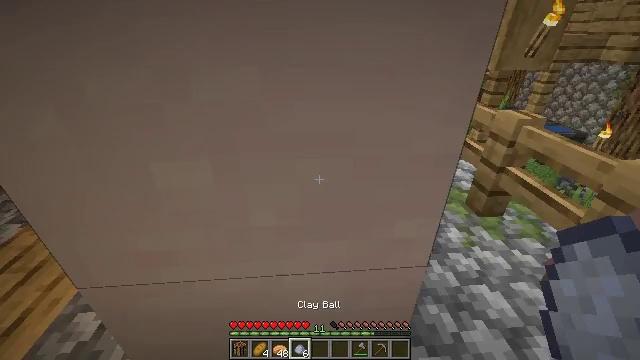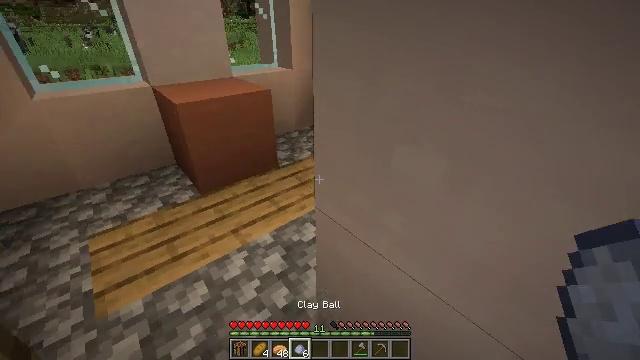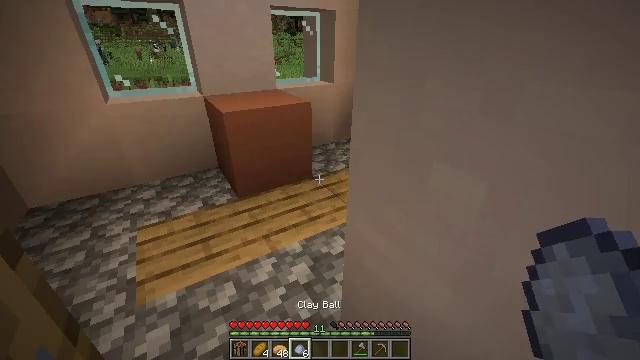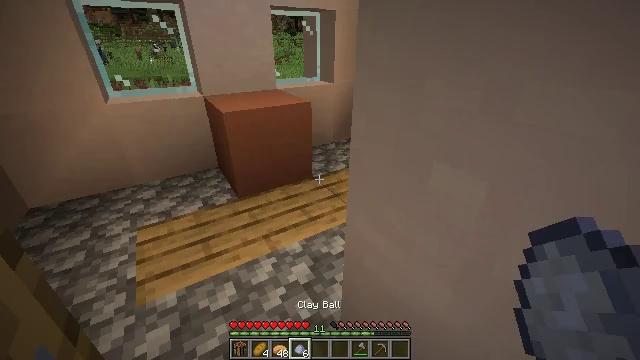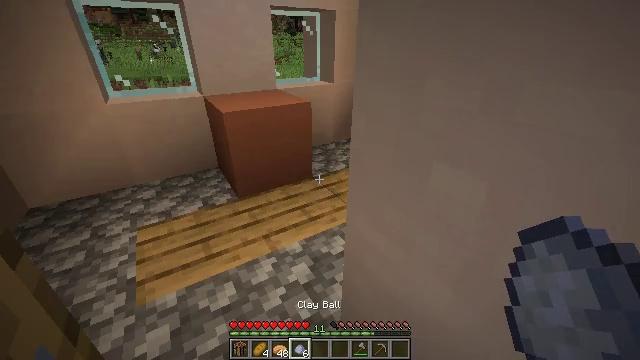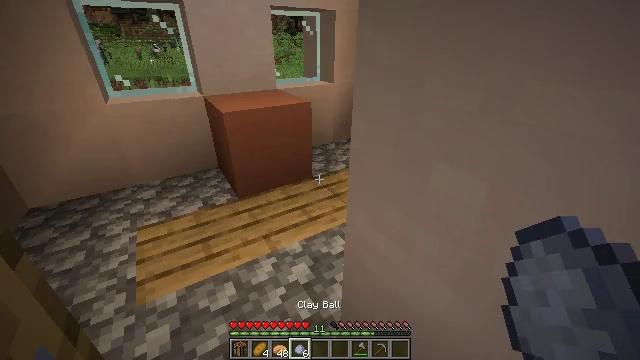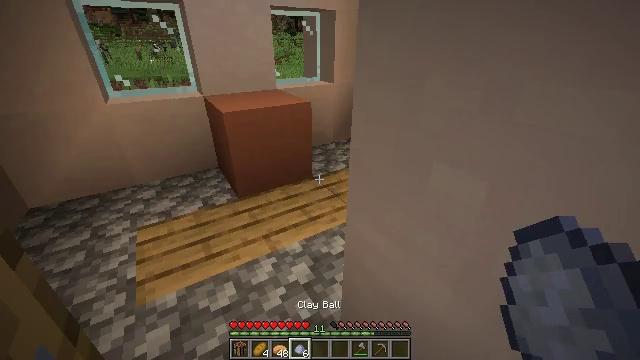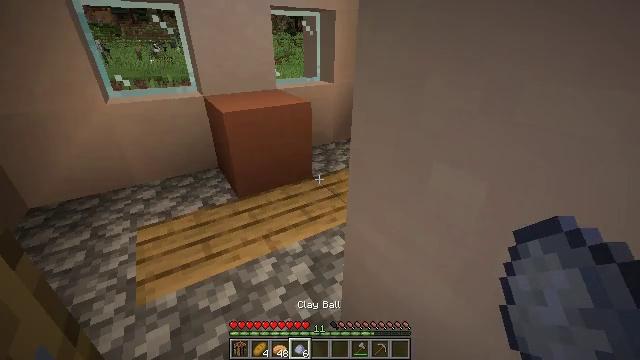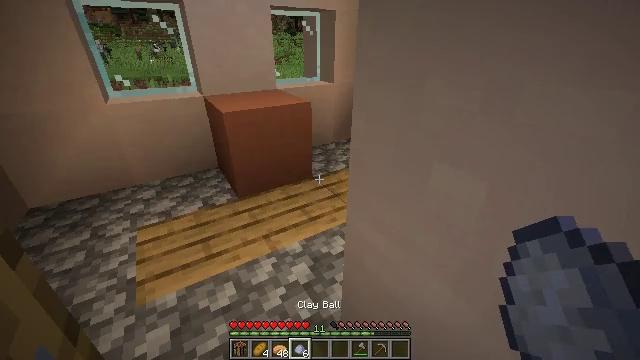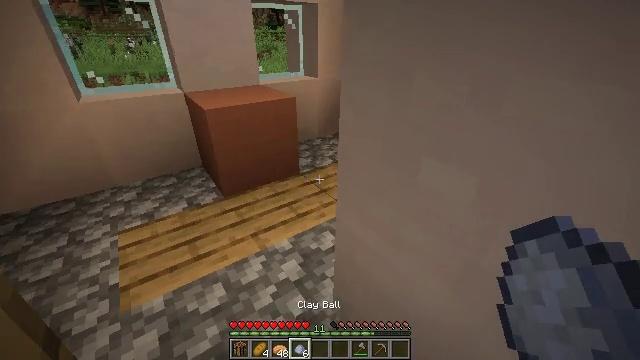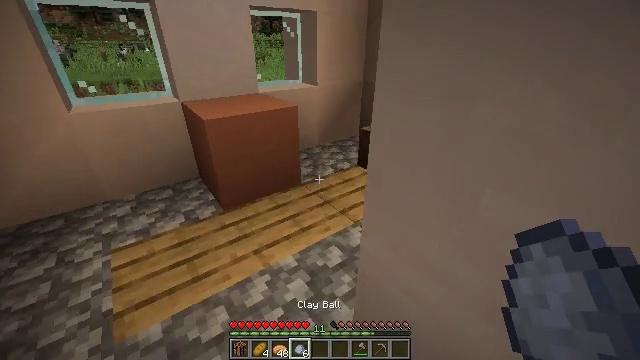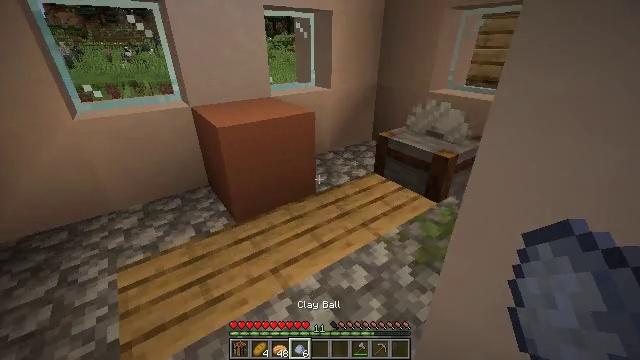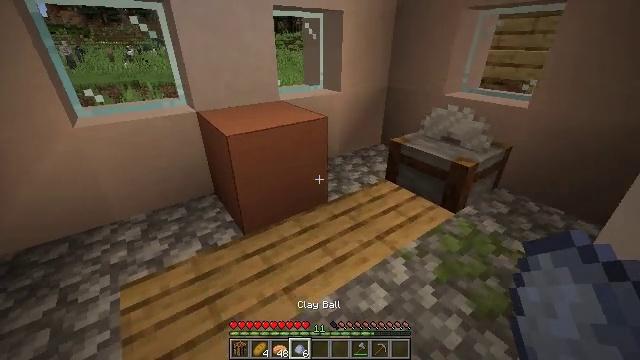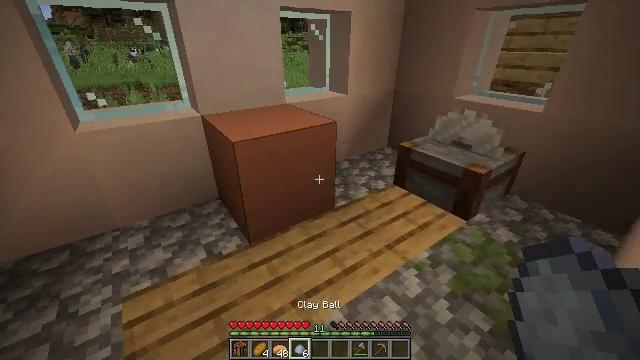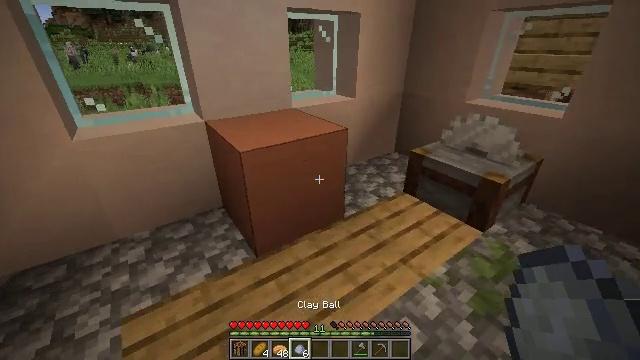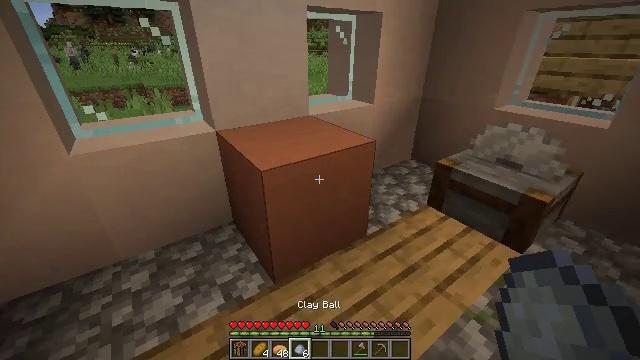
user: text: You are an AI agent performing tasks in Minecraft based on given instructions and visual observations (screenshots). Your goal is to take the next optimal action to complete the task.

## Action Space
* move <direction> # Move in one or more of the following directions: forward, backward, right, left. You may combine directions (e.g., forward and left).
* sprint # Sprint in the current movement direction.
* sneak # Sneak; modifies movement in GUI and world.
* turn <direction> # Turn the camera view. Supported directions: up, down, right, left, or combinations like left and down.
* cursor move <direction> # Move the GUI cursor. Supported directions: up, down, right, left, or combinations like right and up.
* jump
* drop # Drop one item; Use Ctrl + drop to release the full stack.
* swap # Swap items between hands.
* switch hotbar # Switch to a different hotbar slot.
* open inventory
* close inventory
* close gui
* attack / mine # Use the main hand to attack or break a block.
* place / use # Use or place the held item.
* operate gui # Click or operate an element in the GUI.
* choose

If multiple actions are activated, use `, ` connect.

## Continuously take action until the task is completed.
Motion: motion action
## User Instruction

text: Drop a clay ball.
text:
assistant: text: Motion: turn left
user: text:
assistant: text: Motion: turn left and up
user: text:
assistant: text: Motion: no_op
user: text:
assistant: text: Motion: no_op
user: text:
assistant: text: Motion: no_op
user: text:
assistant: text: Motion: no_op
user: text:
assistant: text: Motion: no_op
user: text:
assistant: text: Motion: no_op
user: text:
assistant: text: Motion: move forward and move left, turn right and down
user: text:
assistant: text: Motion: move forward and move left, turn right and up
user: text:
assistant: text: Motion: move forward and move left
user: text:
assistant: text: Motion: move forward and move left
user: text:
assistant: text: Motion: move forward and move left
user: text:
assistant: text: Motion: move forward and move left
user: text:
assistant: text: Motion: move forward and move left
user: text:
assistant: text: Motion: no_op
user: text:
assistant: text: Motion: no_op
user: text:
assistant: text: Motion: no_op
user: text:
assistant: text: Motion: no_op
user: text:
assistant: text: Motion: no_op
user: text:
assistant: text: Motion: no_op
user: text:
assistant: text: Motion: no_op
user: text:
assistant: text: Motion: no_op
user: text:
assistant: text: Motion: no_op
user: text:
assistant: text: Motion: no_op
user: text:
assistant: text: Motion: no_op
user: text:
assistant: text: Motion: no_op
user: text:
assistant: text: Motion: no_op
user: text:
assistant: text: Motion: no_op
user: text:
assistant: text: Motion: turn left